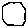
Label: hexagon